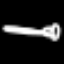
Label: fork